Interaction volume radius: 10 \u00c5
Interaction volume height: 20 \u00c5
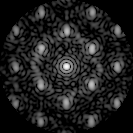
Disorder parameter: 0.4046